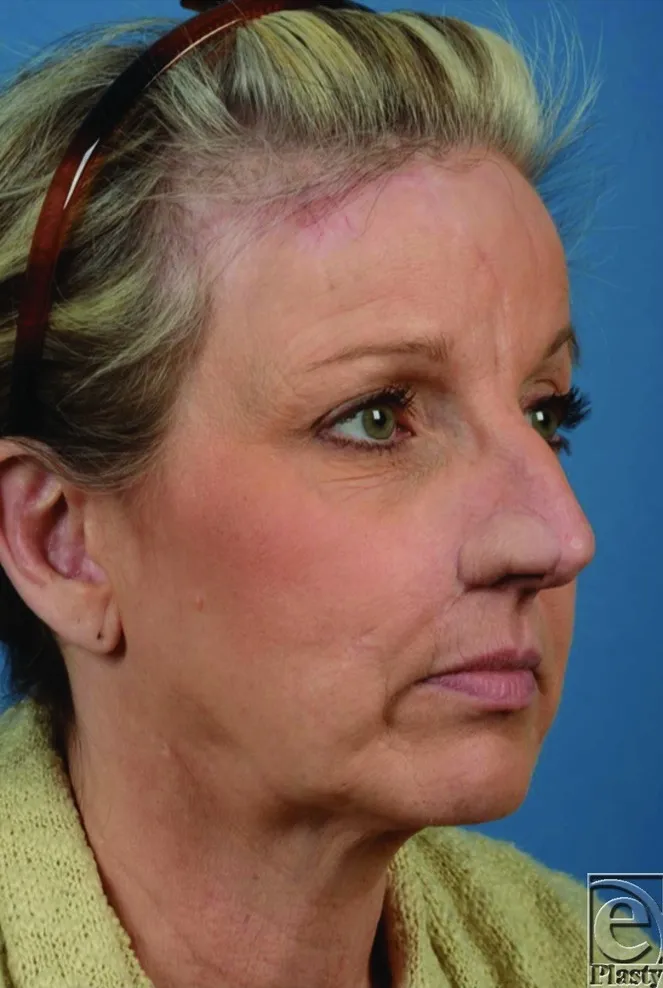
Status post radial forearm free flap reconstruction to repair nasal defect.
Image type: medical_photograph (other_medical_photograph)